Question: I have many 'textViews' on top of a 'scrollView' and every 'textView' has a custom button over it so that when user click that 'textView' it should expand and when it click back then it should collapse to previous position.
what I'm thinking of doing is hide the 'smallTextView' and show the 'expandedTextView' when button is pressed and when the button is pressed i want to hide 'expandedtextView' n show the 'smallTextView'. but I don't know how i should do it. any help will be appreciated.
Here is my code:
'''
- (void)viewDidLoad
{
[super viewDidLoad];
// Do any additional setup after loading the view from its nib.
self.title = @"Demo";
appDelegate = (AppDelegate *)[[UIApplication sharedApplication] delegate];
for (int i=0;i<[appDelegate.serverResponseArray count];i++)
{
self.expandTextView = [[UITextView alloc] init];
[self.expandTextView setFrame:CGRectMake(8.0f, i*50.0f+10.0f, 270.0f, 40.0f)];
[self.expandTextView setBackgroundColor:[UIColor grayColor]];
[self.expandTextView setFont:[UIFont fontWithName:@"helvetica" size:12]];
[self.expandTextView setText:@"Welcome!!!"];
[self.expandTextView setTextColor:[UIColor colorWithRed:255.0f/255.0f green:255.0f/255.0f blue:255.0f/255.0f alpha:1]];
[self.expandTextView setUserInteractionEnabled:NO];
[self.scrollView addSubview:self.expandTextView];
self.expandTextView = nil;
self.expandButton = [[UIButton alloc]initWithFrame:CGRectMake(8.0f, i*50.0f+1.0f, 270.0f, 60.0f)];
[self.expandButton setBackgroundColor:[UIColor clearColor]];
[self.expandButton addTarget:self action:@selector(textButtonClicked:) forControlEvents:UIControlEventTouchDragInside];
[self.scrollView addSubview:self.expandButton];
UIImageView *imageView = [[UIImageView alloc]initWithFrame:CGRectMake(278.0f, i*50.0f+10.0f, 14.0f, 40.0f)];
[imageView setBackgroundColor:[UIColor grayColor]];
[imageView setImage:[UIImage imageNamed:@"arrow.png"]];
[self.scrollView addSubview:imageView];
imageView = nil;
}
float maxHeight = 0;
for(UIView *v in [self.scrollView subviews])
{
if(v.frame.origin.x + v.frame.size.height > maxHeight)
maxHeight = v.frame.origin.x + v.frame.size.height;
}
self.scrollView.contentSize = CGSizeMake(_scrollView.frame.size.width, maxHeight+2570);
}
-(void)textButtonClicked:(id)sender
{
NSLog(@"Hi");
[self.expandTextView setHidden:YES\];
NSLog(@"hey");
}
'''

and how do I know which button is getting pressed.
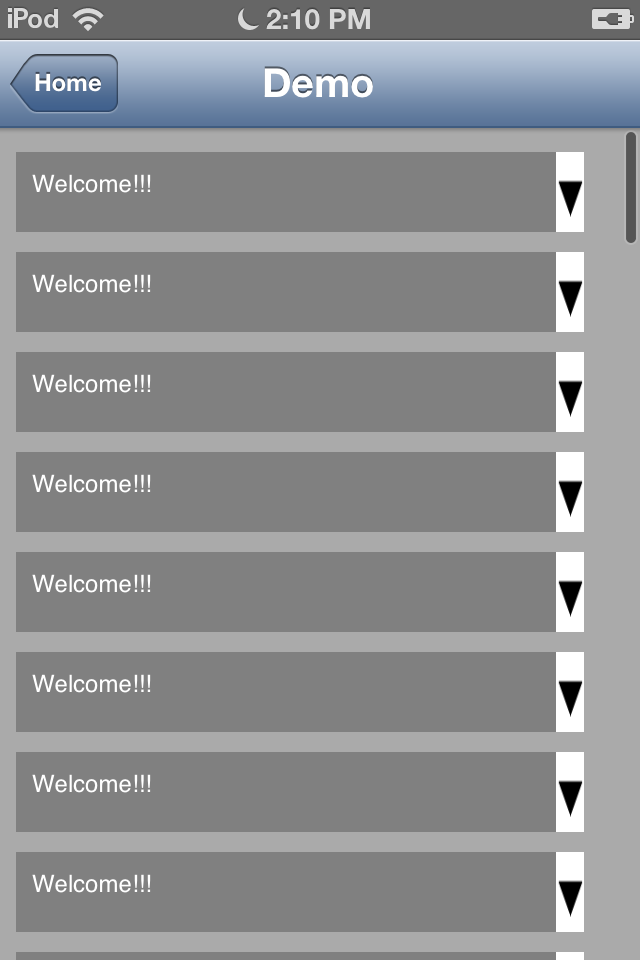
Answer: You are doing it wrong. Your method should look like this :
'''
-(IBAction)textButtonClicked:(id)sender
{
NSLog(@"Hi");
[self.expandTextView setHidden:YES];
NSLog(@"hey");
}
'''
After writing this Method in your 'ViewContrller', wire up your Expand Button's '-touchUpInside' Method to '-textButtonClicked' Method. Use this line :
'''
[self.expandButton addTarget:self action:@selector(textButtonClicked:) forControlEvents:UIControlEventTouchUpInside];
'''
instead the one in your code.